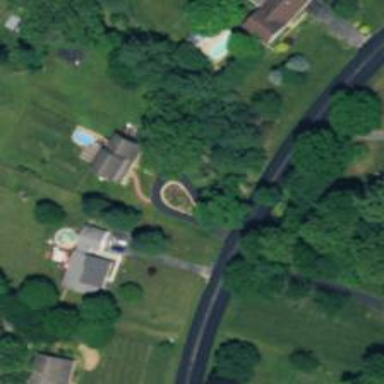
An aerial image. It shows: Driveway.